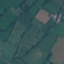
Land use / land cover class: Pasture